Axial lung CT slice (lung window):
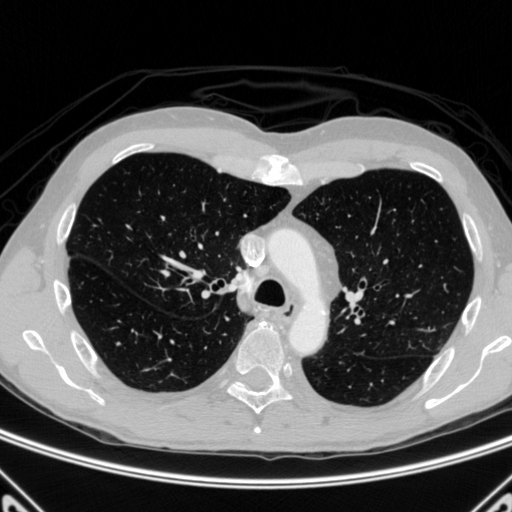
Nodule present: no